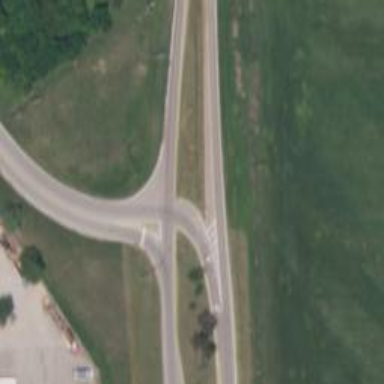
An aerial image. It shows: Road with stop sign.